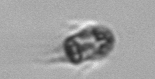
Label: Mesodinium